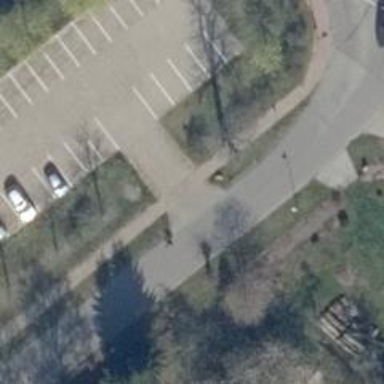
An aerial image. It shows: Parking aisle designated as service road.